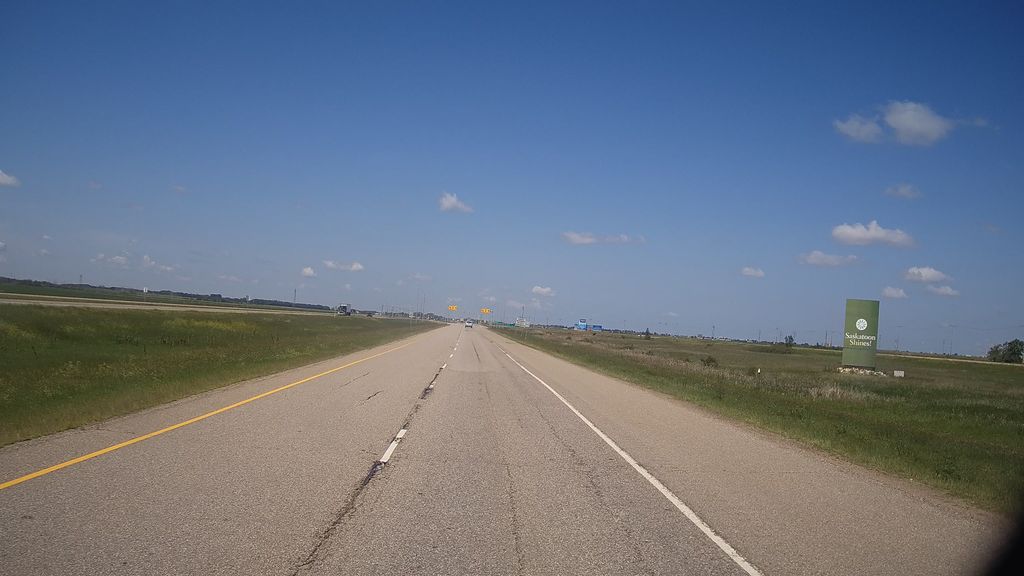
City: saskatoon